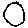
Label: circle